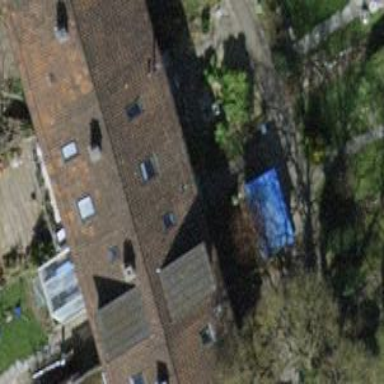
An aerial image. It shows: House with tile roof.